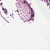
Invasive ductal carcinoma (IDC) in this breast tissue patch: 0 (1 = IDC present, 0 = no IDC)